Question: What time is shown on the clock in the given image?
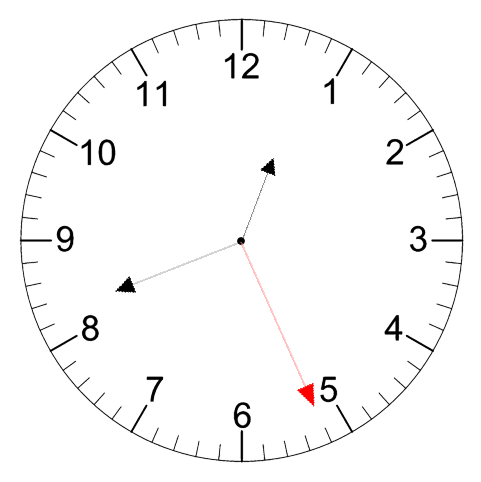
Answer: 12:41:26